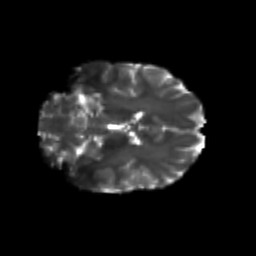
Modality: T2w
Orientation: coronal
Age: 21
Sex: male
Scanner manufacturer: siemens
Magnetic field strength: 3 T
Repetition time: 3.5 s
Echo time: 0.113 s